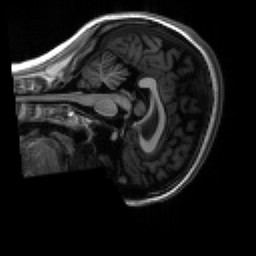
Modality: T1w
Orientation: sagittal
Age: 18
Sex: female
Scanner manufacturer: siemens
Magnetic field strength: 3 T
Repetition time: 2.3 s
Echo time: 0.00267 s